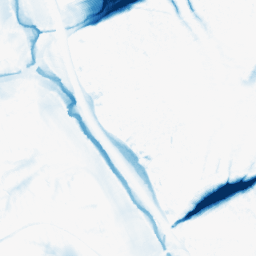
Category: morphological
Decomposition family: morphological
Decomposition parameters: operation: closing
size: 20
Upsampling method: regularized
Upsampling parameters: scale: 4
lambda_reg: 0.01
Upsampling scale: 4